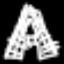
Label: The Eiffel Tower